Field crop: maize
Growth stage: 1
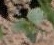
Species: datura